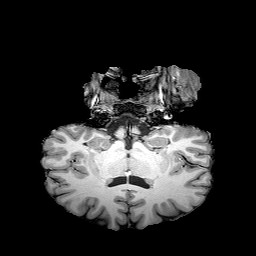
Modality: T1w
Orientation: sagittal
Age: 25
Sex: female
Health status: healthy